Question: I used this codes to export report as file with :
'''
File reportFile = new File(externalContextAuthenticationConfiguration.getReportTempFolderUrl());
File outputFile = File.createTempFile("reportOutput", ".XLS", reportFile);
JRXlsExporter exporterXLS = new JRXlsExporter();
exporterXLS.setParameter(JRXlsExporterParameter.JASPER_PRINT, print);
exporterXLS.setParameter(JRXlsExporterParameter.OUTPUT_FILE, outputFile);
exporterXLS.setParameter(JRXlsExporterParameter.IS_ONE_PAGE_PER_SHEET, Boolean.FALSE);
exporterXLS.setParameter(JRXlsExporterParameter.IS_COLLAPSE_ROW_SPAN, Boolean.TRUE);
exporterXLS.setParameter(JRXlsExporterParameter.IS_WHITE_PAGE_BACKGROUND, Boolean.TRUE);
exporterXLS.setParameter(JRXlsExporterParameter.IS_REMOVE_EMPTY_SPACE_BETWEEN_ROWS, Boolean.TRUE);
exporterXLS.setParameter(JRXlsExporterParameter.IS_REMOVE_EMPTY_SPACE_BETWEEN_COLUMNS, Boolean.TRUE);
exporterXLS.setParameter(JRXlsExporterParameter.CHARACTER_ENCODING, "UTF-8");
exporterXLS.exportReport();
return outputFile.getAbsolutePath();
'''
This code is working well in Windows but when the project goes to OpenSuse Linux the created Excel file is like this picture :

Does anybody know what the problem is?
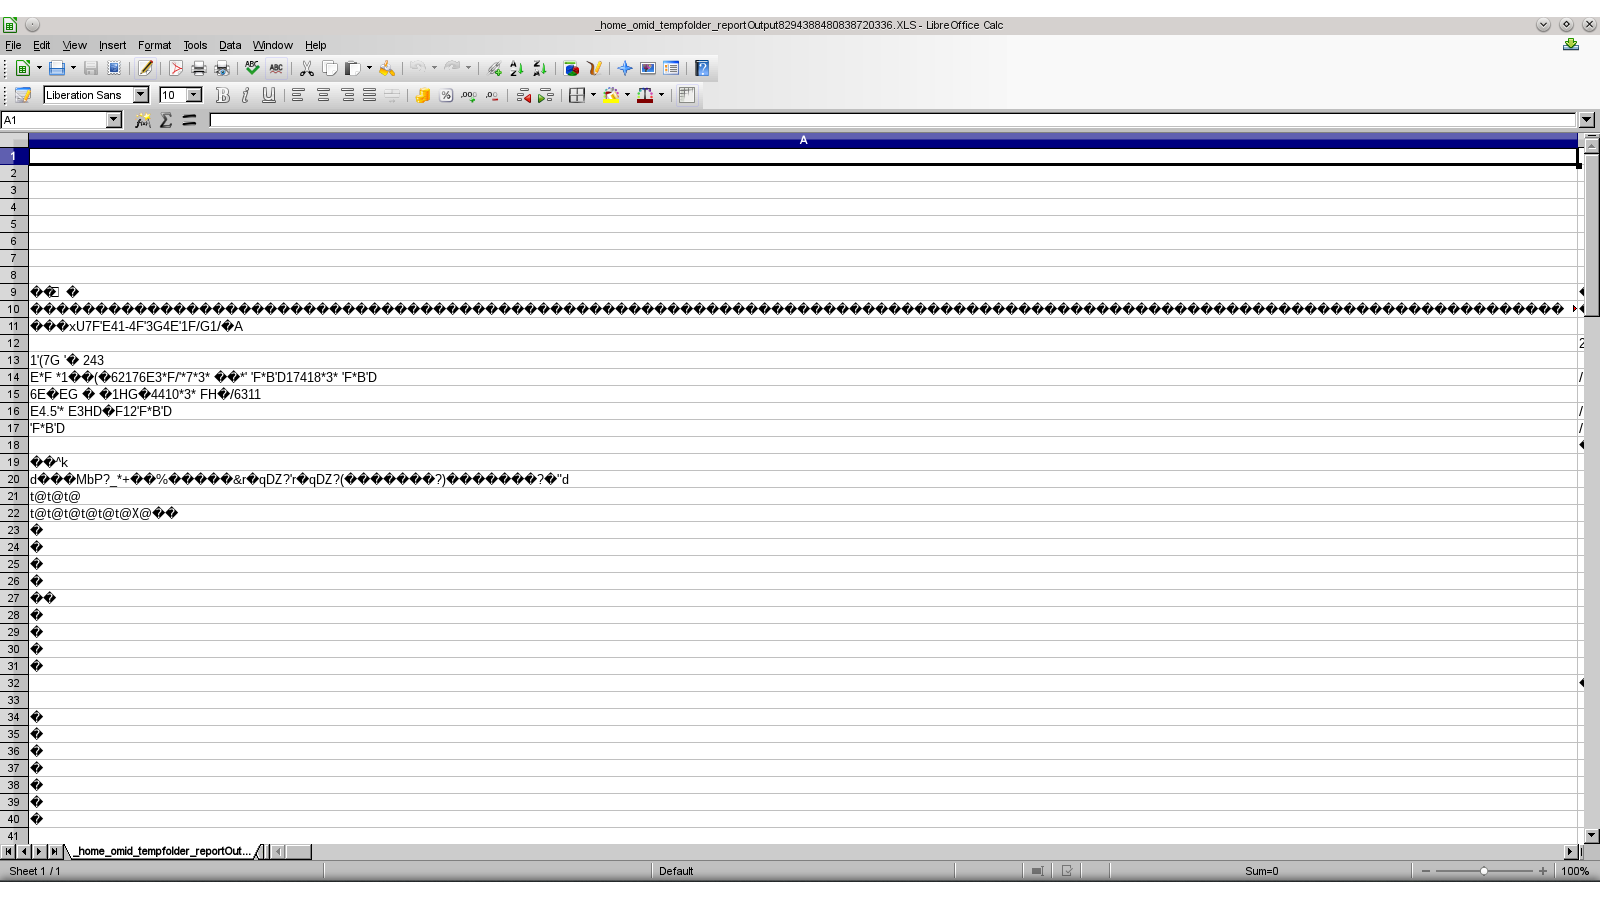
Answer: Finally I found the problem :
The problem was not in JasperReport.
It creates the report in Excel extension correctly but when the app server sends it to client the problem happens
We used this code for sending the report to client :
'''
response.setHeader("Content-Transfer-Encoding", "Cp1256");
response.setContentType("application/vnd.ms-excel-download");
'''
but application/vnd.ms-excel-download is just for Windows Excel and it destroys the Excel file report in Linux.
Now, I am using this code to zip it instead and then send it to the client so it works both on Windows and Linux server :
'''
File zipFile = new File(fileName.replace("XLS", "ZIP"));
FileOutputStream fileOutputStream = new FileOutputStream(zipFile);
ZipOutputStream zipOutputStream = new ZipOutputStream(fileOutputStream);
addFileToZip("", fileName, zipOutputStream, false);
zipOutputStream.flush();
zipOutputStream.close();
'''